Interaction volume radius: 10 \u00c5
Interaction volume height: 15 \u00c5
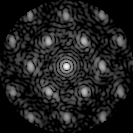
Disorder parameter: 0.4015